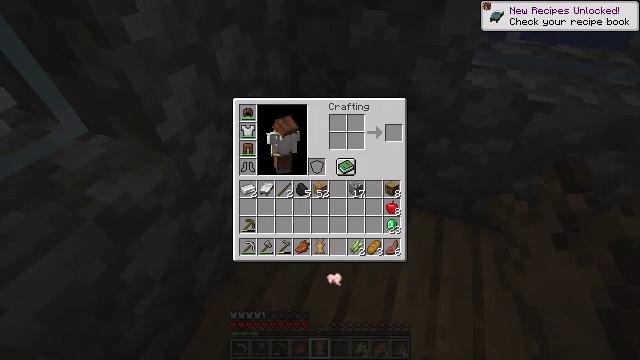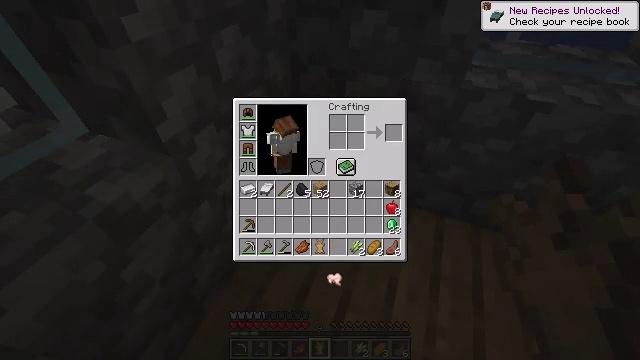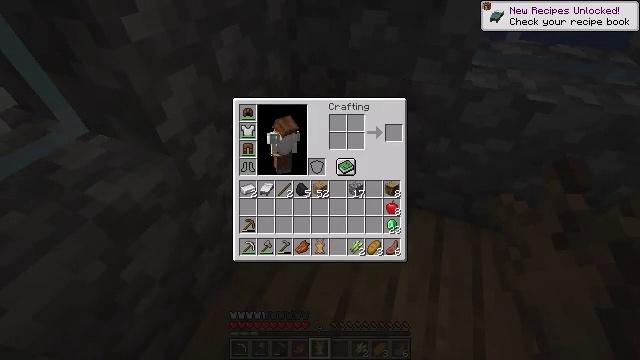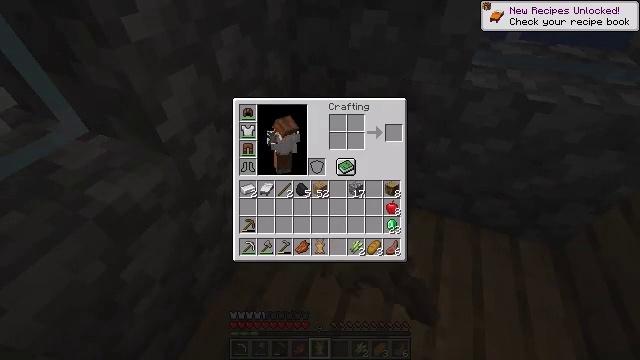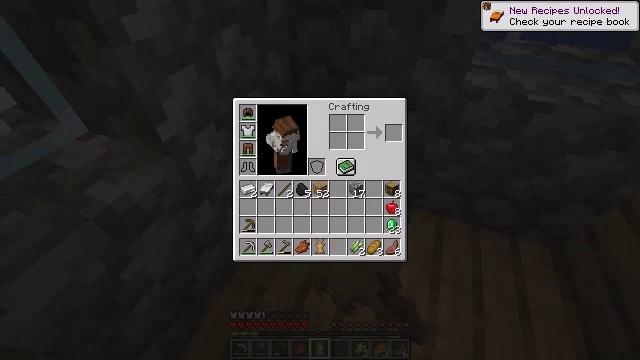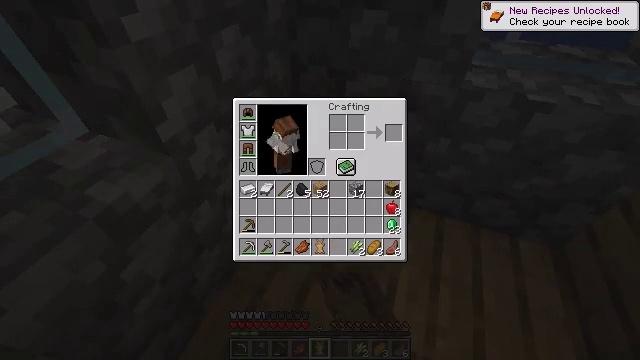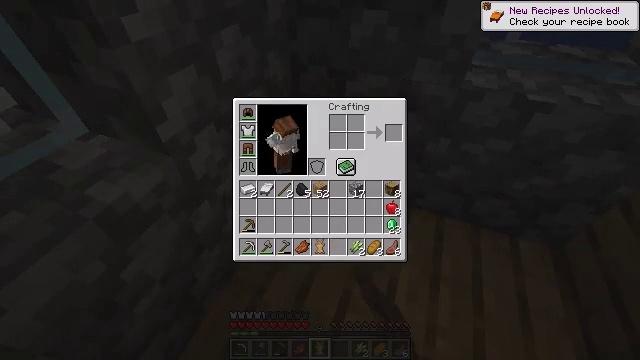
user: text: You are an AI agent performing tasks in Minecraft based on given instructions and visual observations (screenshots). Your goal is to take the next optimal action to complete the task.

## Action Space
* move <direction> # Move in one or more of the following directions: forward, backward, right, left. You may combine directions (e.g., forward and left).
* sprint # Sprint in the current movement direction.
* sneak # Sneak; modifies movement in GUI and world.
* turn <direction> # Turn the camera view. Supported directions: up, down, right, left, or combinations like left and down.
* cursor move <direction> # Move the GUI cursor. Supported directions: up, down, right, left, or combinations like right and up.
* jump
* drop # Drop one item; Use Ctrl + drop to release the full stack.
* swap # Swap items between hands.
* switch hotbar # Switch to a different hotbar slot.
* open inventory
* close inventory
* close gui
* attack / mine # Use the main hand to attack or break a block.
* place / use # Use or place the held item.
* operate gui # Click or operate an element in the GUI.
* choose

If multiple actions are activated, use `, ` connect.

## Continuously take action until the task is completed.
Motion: motion action
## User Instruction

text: Drop a rabbit.
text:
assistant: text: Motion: operate gui
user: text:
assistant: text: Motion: no_op
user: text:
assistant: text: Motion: no_op
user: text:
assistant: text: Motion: no_op
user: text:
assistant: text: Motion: no_op
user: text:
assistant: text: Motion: no_op
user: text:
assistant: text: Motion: no_op